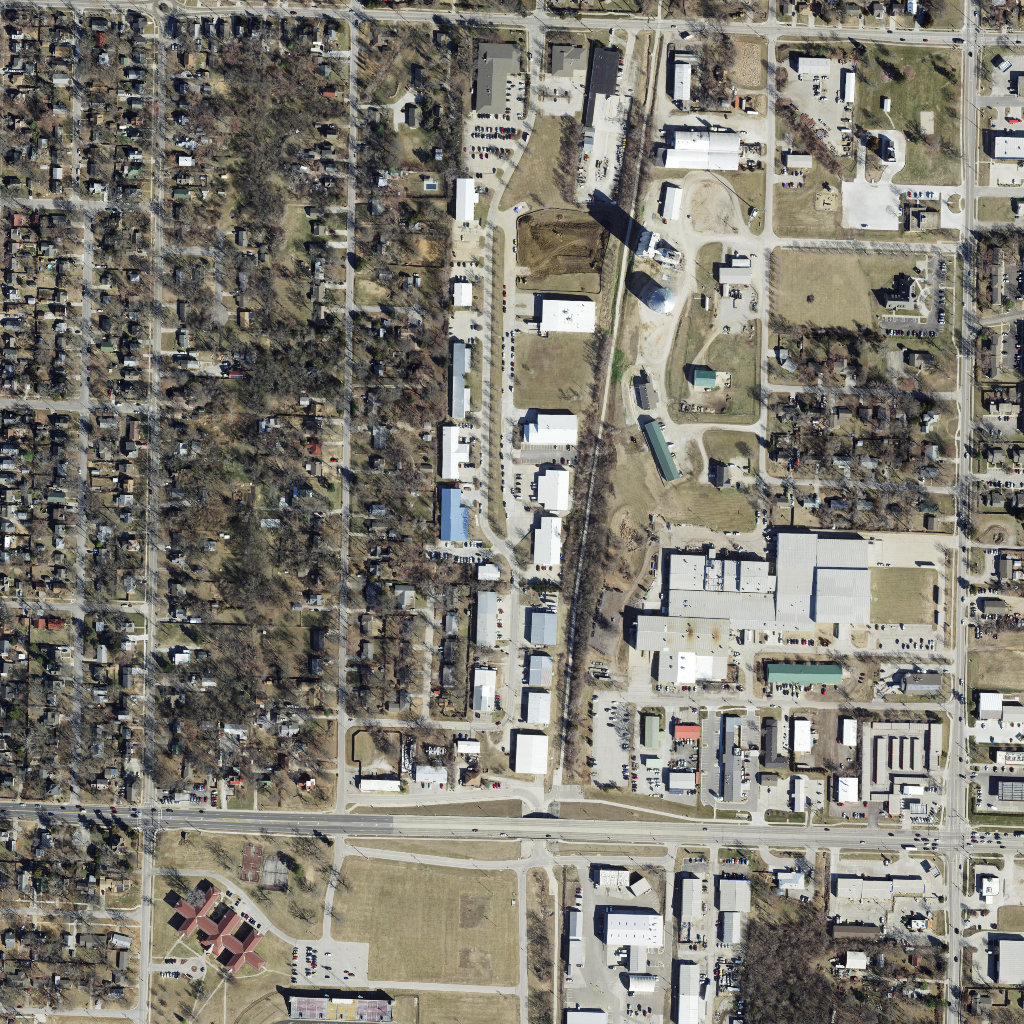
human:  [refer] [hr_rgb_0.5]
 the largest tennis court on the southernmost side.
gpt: <box>[[25, 83, 28, 87, 0]]</box>